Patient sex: M
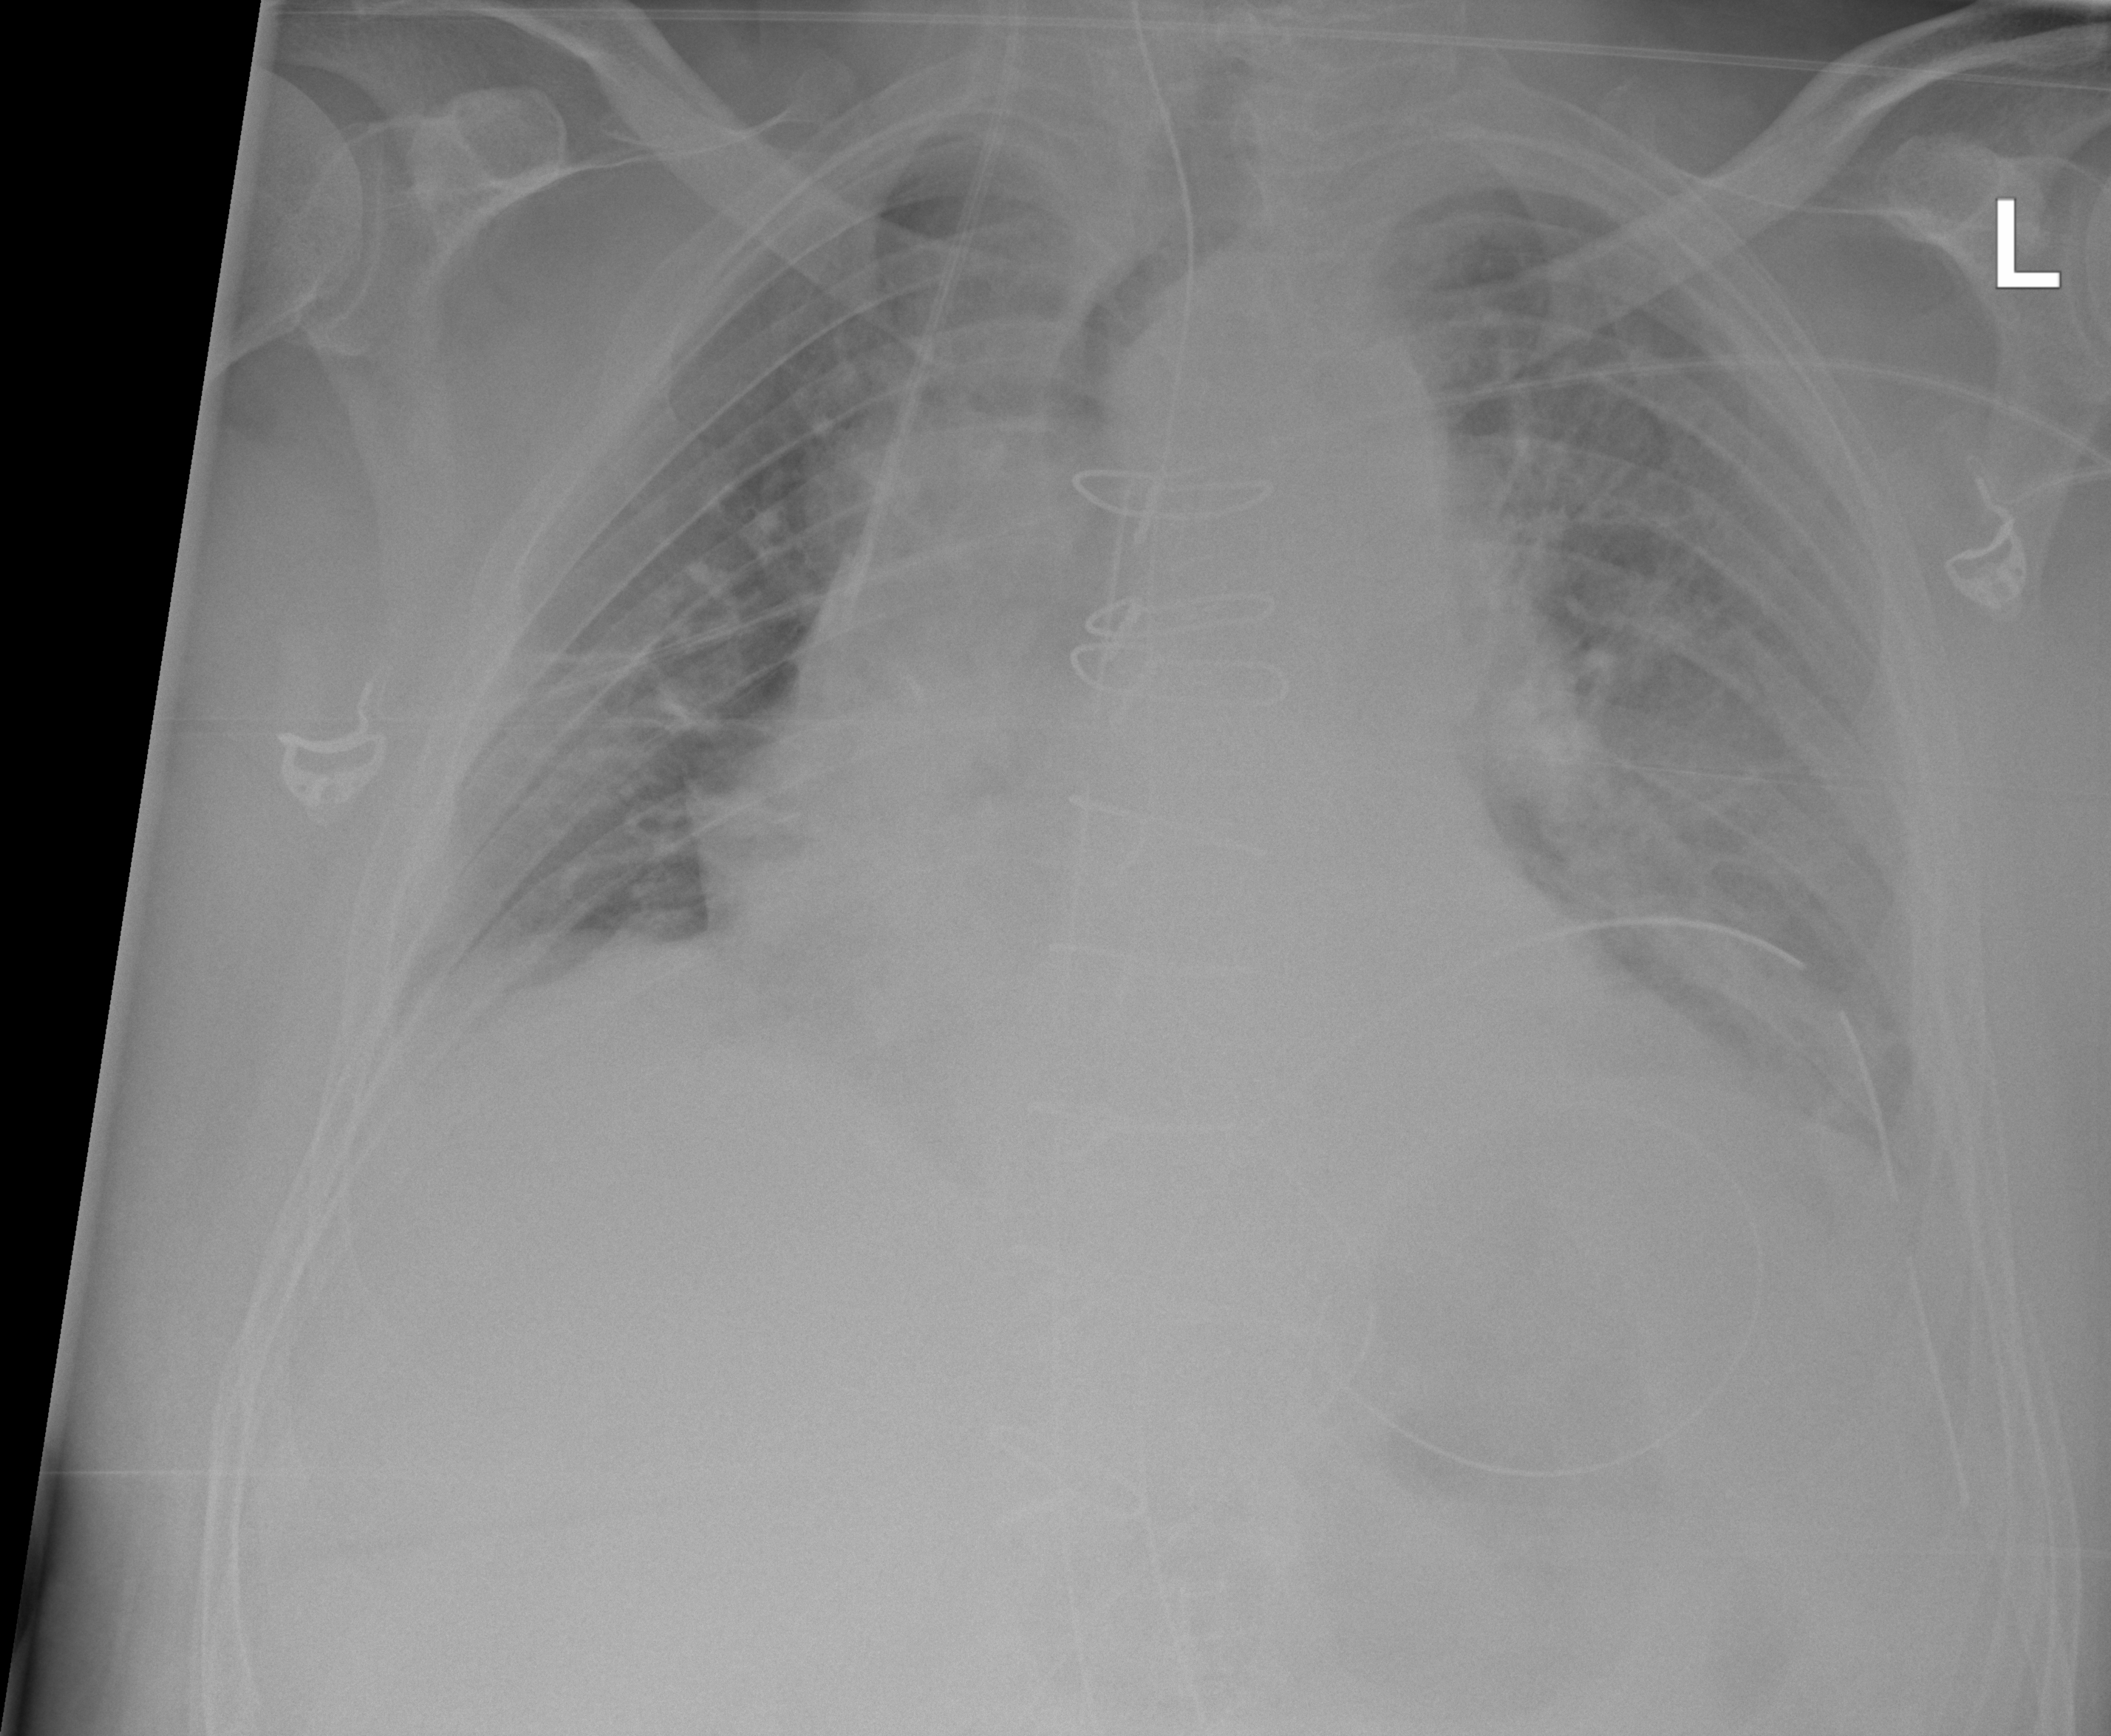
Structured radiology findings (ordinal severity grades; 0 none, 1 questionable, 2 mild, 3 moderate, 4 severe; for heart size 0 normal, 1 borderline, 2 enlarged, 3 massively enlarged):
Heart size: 2
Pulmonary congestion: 3
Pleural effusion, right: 2
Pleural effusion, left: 2
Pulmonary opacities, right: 2
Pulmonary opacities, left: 2
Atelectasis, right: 2
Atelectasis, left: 2